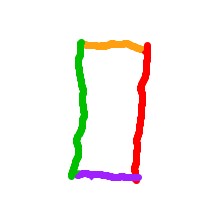
Shape: rectangle